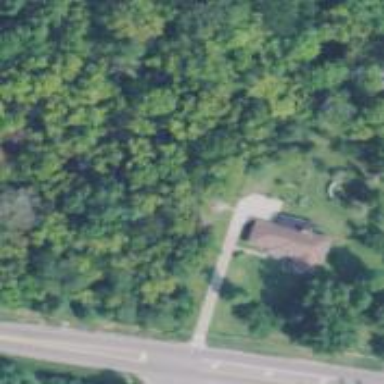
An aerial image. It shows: Driveway.